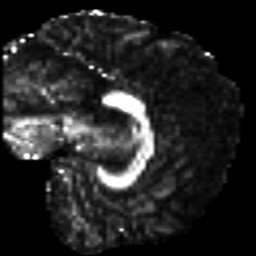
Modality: FA
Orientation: sagittal
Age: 26
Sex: female
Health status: healthy
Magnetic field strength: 3 T
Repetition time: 8.4 s
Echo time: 0.0926 s